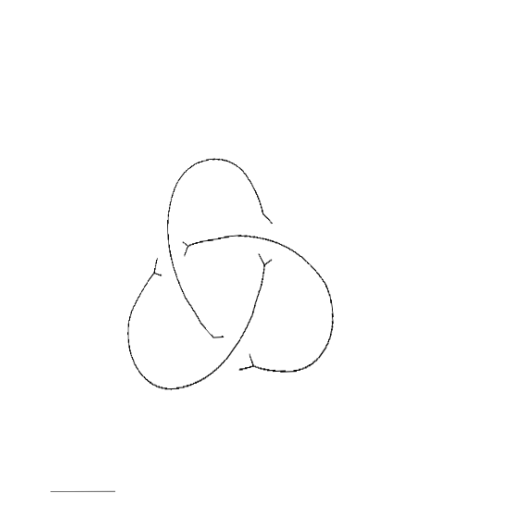
Crossing number: 3